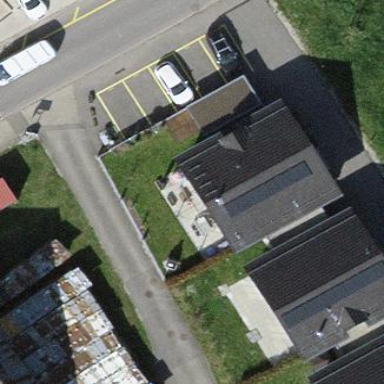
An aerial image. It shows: Simple and straightforward house.